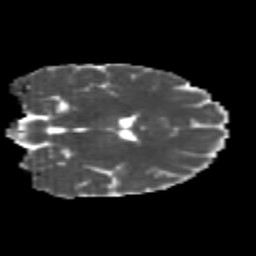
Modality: MD
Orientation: coronal
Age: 20
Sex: female
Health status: healthy
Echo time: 0.074 s